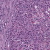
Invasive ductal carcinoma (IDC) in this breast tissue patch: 1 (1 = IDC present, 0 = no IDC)